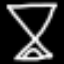
Label: hourglass